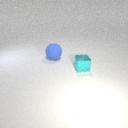
large blue rubber sphere to the left of small cyan metal cube